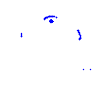
Particle: proton